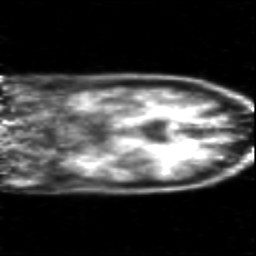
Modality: PET
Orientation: coronal
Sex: female
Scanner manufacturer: siemens